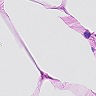
Metastatic tissue present: no